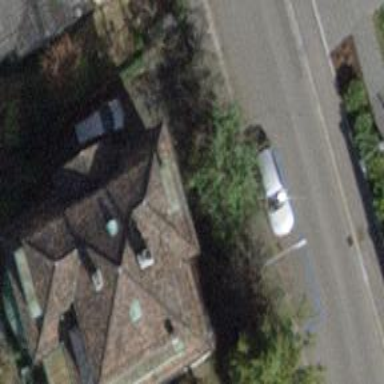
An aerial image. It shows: Building with hipped roof.